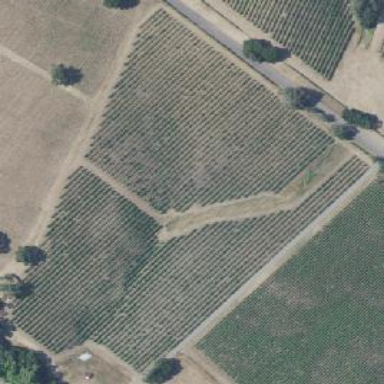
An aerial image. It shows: Vineyard with grape crops.